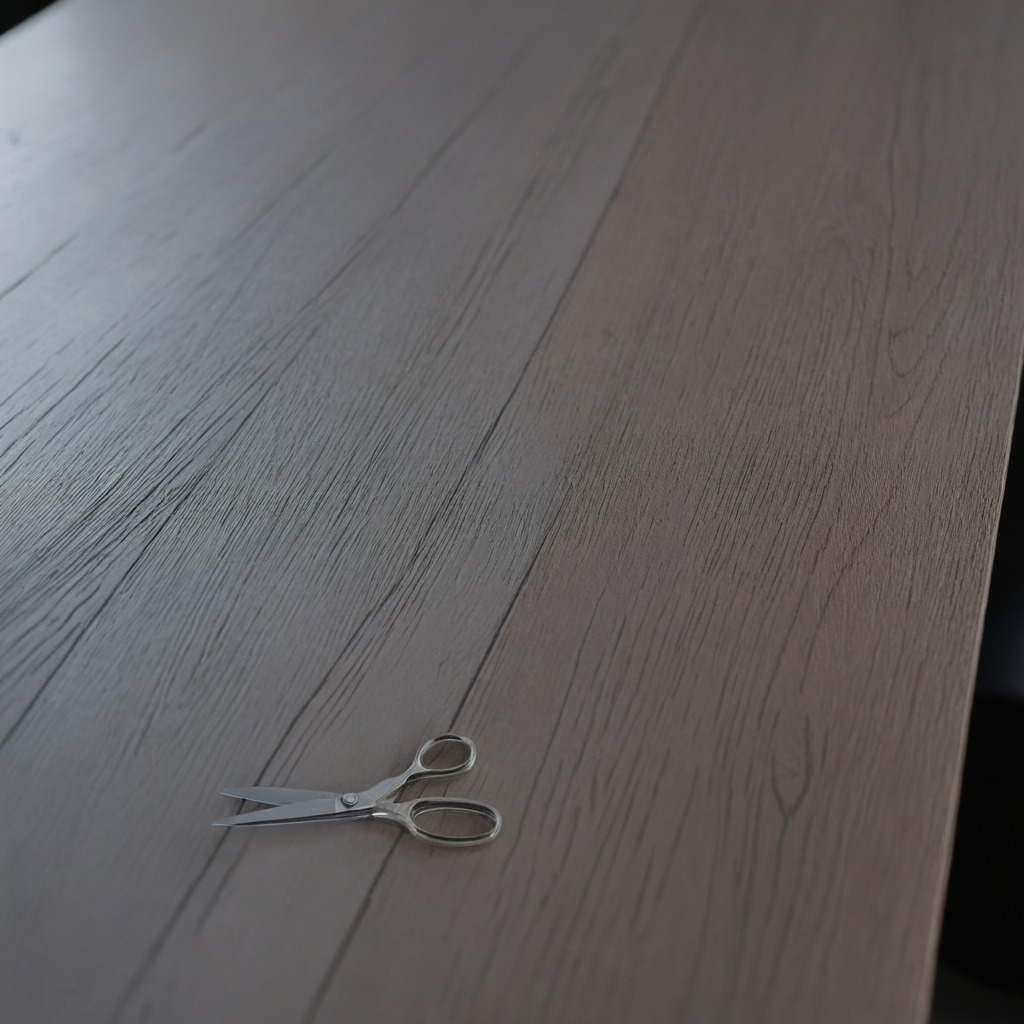
A scissor lying on the old table with faint burn marks in a small garage at twilight